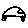
Label: car